Question: 'CustomMenu' class inherits from 'QMenu'. Its custom 'setData()' method accepts an argument and sets it to a class variable 'model'. I did this because 'QToolButton', 'QToolMenu' and 'QAction' do not support model/view framework. From what I know aside from all 'QList-QTable-QTree Views and Trees' only the 'QComboBox' does support 'model'.
So the question: would it be possible to extend the functionality of other 'non-model widgets' so they could be used as 'driven-by-model' widgets too?

'''
from PyQt4.QtCore import *
from PyQt4.QtGui import *
import sys, os
class CustomMenu(QMenu):
def __init__(self):
super(CustomMenu, self).__init__()
self.model=None
def setModel(self, model):
self.model=model
self.pupulate()
def pupulate(self):
for item in self.model.items:
self.addAction(item)
class Model(QAbstractTableModel):
def __init__(self, parent=None, *args):
QAbstractTableModel.__init__(self, parent, *args)
self.items = ['Row0_Column0','Row1_Column0','Row2_Column0']
def flags(self, index):
return Qt.ItemIsEnabled | Qt.ItemIsSelectable | Qt.ItemIsEditable
def rowCount(self, QModelIndex):
return len(self.items)
def columnCount(self, QModelIndex):
return 1
def data(self, index, role):
if not index.isValid(): return QVariant()
if role == Qt.DisplayRole:
return QVariant(self.items[index.row()])
return QVariant()
def setData(self, index, value, role=Qt.EditRole):
if index.isValid():
if role == Qt.EditRole:
self.items[index.row()]=value
return True
return False
class MyWindow(QWidget):
def __init__(self, *args):
QWidget.__init__(self, *args)
layout=QVBoxLayout(self)
self.setLayout(layout)
tablemodel=Model(self)
tableView=QTableView()
tableView.horizontalHeader().setStretchLastSection(True)
tableView.setModel(tablemodel)
layout.addWidget(tableView)
combo=QComboBox()
combo.setModel(tablemodel)
layout.addWidget(combo)
toolButton=QToolButton(self)
toolButton.setText('Tool Button')
toolButton.setPopupMode(QToolButton.InstantPopup)
toolButton.setSizePolicy(QSizePolicy(QSizePolicy.Preferred, QSizePolicy.Fixed))
menu=CustomMenu()
menu.setModel(tablemodel)
toolButton.setMenu(menu)
layout.addWidget(toolButton)
if __name__ == "__main__":
app = QApplication(sys.argv)
w = MyWindow()
w.show()
sys.exit(app.exec_())
'''
# EDITED LATER: An attempt to implement a QDataWidgetMapper():
'''
from PyQt4.QtCore import *
from PyQt4.QtGui import *
import sys, os
class CustomMenuButton(QWidget):
def __init__(self, parent):
super(CustomMenuButton, self).__init__(parent)
self.dataMapper=QDataWidgetMapper()
layout=QVBoxLayout()
self.setLayout(layout)
toolButton=QToolButton(self)
toolButton.setText('Tool Button')
toolButton.setPopupMode(QToolButton.InstantPopup)
self.menu=QMenu(toolButton)
toolButton.setMenu(self.menu)
def setModel(self, model):
self.dataMapper.setModel(model)
for row in range(model.rowCount()):
action=self.menu.addAction('Item')
self.dataMapper.addMapping(action, row)
class Model(QAbstractTableModel):
def __init__(self, parent=None, *args):
QAbstractTableModel.__init__(self, parent, *args)
self.items = ['Row0_Column0','Row1_Column0','Row2_Column0']
def flags(self, index):
return Qt.ItemIsEnabled | Qt.ItemIsSelectable | Qt.ItemIsEditable
def rowCount(self, parent=QModelIndex()):
return len(self.items)
def columnCount(self, parent=QModelIndex()):
return 1
def data(self, index, role):
if not index.isValid(): return QVariant()
if role == Qt.DisplayRole:
return QVariant(self.items[index.row()])
return QVariant()
def setData(self, index, value, role=Qt.EditRole):
if index.isValid():
if role == Qt.EditRole:
self.items[index.row()]=value
self.dataChanged.emit(index, index)
return True
return False
class MyWindow(QWidget):
def __init__(self, *args):
QWidget.__init__(self, *args)
layout=QVBoxLayout(self)
self.setLayout(layout)
tablemodel=Model(self)
tableView=QTableView()
tableView.horizontalHeader().setStretchLastSection(True)
tableView.setModel(tablemodel)
layout.addWidget(tableView)
combo=QComboBox()
combo.setModel(tablemodel)
layout.addWidget(combo)
menuButton=CustomMenuButton(self)
layout.addWidget(menuButton)
menuButton.setModel(tablemodel)
if __name__ == "__main__":
app = QApplication(sys.argv)
w = MyWindow()
w.show()
sys.exit(app.exec_())
'''
# EDIT 2: Defined a class CustomAction(QAction) with dataChanged = pyqtSignal(QModelIndex,QModelIndex)...
'''
from PyQt4.QtCore import *
from PyQt4.QtGui import *
import sys, os
class CustomAction(QAction):
dataChanged = pyqtSignal(QModelIndex,QModelIndex)
def __init__(self, name, parent):
super(CustomAction, self).__init__(name, parent)
class CustomMenuButton(QWidget):
def __init__(self, parent):
super(CustomMenuButton, self).__init__(parent)
self.dataMapper=QDataWidgetMapper()
layout=QVBoxLayout()
self.setLayout(layout)
toolButton=QToolButton(self)
toolButton.setText('Tool Button')
toolButton.setPopupMode(QToolButton.InstantPopup)
self.menu=QMenu(toolButton)
toolButton.setMenu(self.menu)
def setModel(self, model):
self.dataMapper.setModel(model)
for row in range(model.rowCount()):
index=model.index(row,0)
itemName=model.data(index, Qt.DisplayRole).toPyObject()
actn=CustomAction(itemName, self.menu)
self.menu.addAction(actn)
self.dataMapper.addMapping(actn, row)
class Model(QAbstractTableModel):
def __init__(self, parent=None, *args):
QAbstractTableModel.__init__(self, parent, *args)
self.items = ['Row0_Column0','Row1_Column0','Row2_Column0']
def flags(self, index):
return Qt.ItemIsEnabled | Qt.ItemIsSelectable | Qt.ItemIsEditable
def rowCount(self, parent=QModelIndex()):
return len(self.items)
def columnCount(self, parent=QModelIndex()):
return 1
def data(self, index, role):
if not index.isValid(): return QVariant()
if role == Qt.DisplayRole:
return QVariant(self.items[index.row()])
return QVariant()
def setData(self, index, value, role=Qt.EditRole):
if index.isValid():
if role == Qt.EditRole:
self.items[index.row()]=value
self.dataChanged.emit(index, index)
return True
return False
class MyWindow(QWidget):
def __init__(self, *args):
QWidget.__init__(self, *args)
layout=QVBoxLayout(self)
self.setLayout(layout)
tablemodel=Model(self)
tableView=QTableView()
tableView.horizontalHeader().setStretchLastSection(True)
tableView.setModel(tablemodel)
layout.addWidget(tableView)
combo=QComboBox()
combo.setModel(tablemodel)
layout.addWidget(combo)
menuButton=CustomMenuButton(self)
layout.addWidget(menuButton)
menuButton.setModel(tablemodel)
if __name__ == "__main__":
app = QApplication(sys.argv)
w = MyWindow()
w.show()
sys.exit(app.exec_())
'''
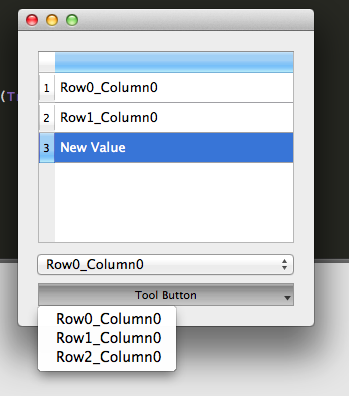
Answer: This is what the <URL>
EDIT: I should add that 'QDataWidgetMapper' works with 'QWidget' and its subclasses, so 'QAction' would not apply. For classes that are not 'QWidget' or its subclasses, you might have to implement your own custom model-view binding.